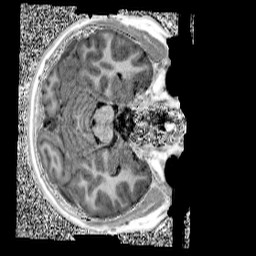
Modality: UNIT1
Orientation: axial
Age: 13
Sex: female
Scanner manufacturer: siemens
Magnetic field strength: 3 T
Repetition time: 4 s
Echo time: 0.00299 s